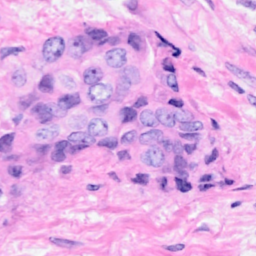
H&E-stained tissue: Breast